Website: lowes
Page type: customer-info-address
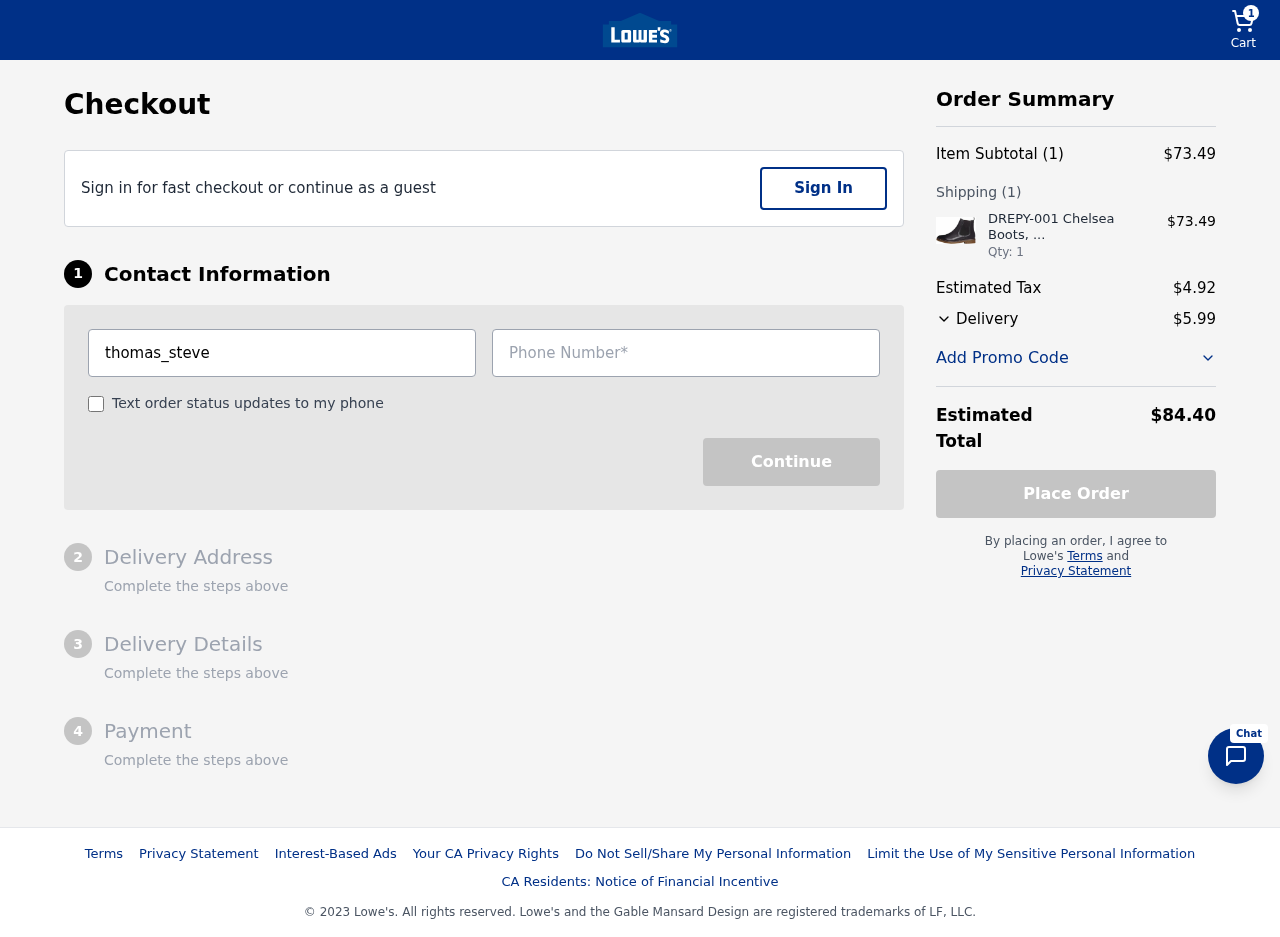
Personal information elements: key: PII_EMAIL
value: thomas_stevens@gmail.com
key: PII_PHONE
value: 8569965903
Product elements: key: PRODUCT1_NAME
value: DREPY-001 Chelsea Boots, Black, 3/3.5 UK
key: PRODUCT1_PRICE
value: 73.49
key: PRODUCT1_QUANTITY
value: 1
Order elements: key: ORDER_NUM_ITEMS
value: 1
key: ORDER_SUBTOTAL
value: $73.49
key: ORDER_NUM_ITEMS2
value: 1
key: ORDER_TAX
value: $4.92
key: ORDER_SHIPPING_COST
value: $5.99
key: ORDER_TOTAL
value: $84.40